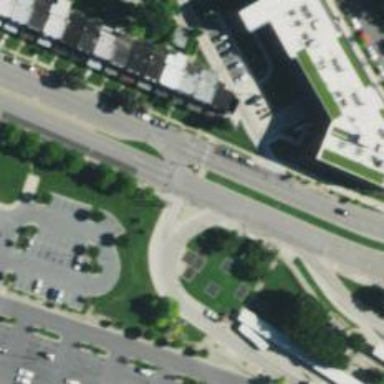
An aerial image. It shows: Footway that serves as traffic island.